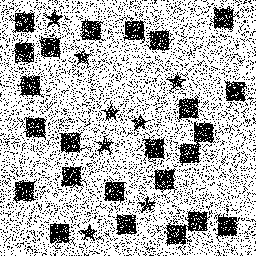
Squares: 24
Triangles: 0
Stars: 8
Total shapes: 32